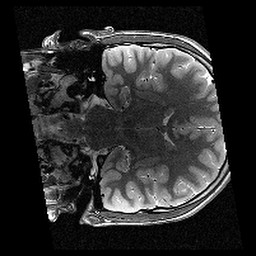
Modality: T2w
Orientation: coronal
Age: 13
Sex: male
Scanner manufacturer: siemens
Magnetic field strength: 3 T
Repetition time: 9.23 s
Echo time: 0.067 s